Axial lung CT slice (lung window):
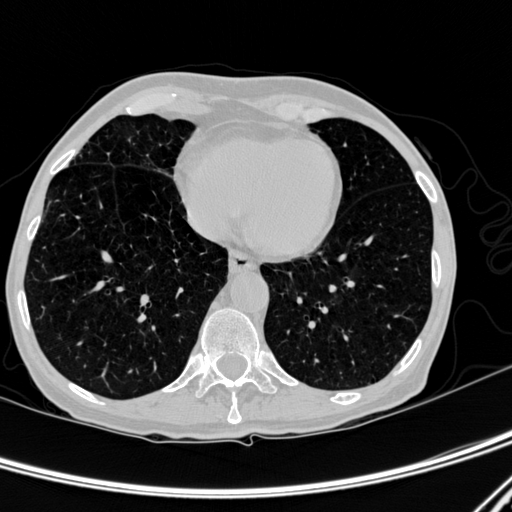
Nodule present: no